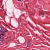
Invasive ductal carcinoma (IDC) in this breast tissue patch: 0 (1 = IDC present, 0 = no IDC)